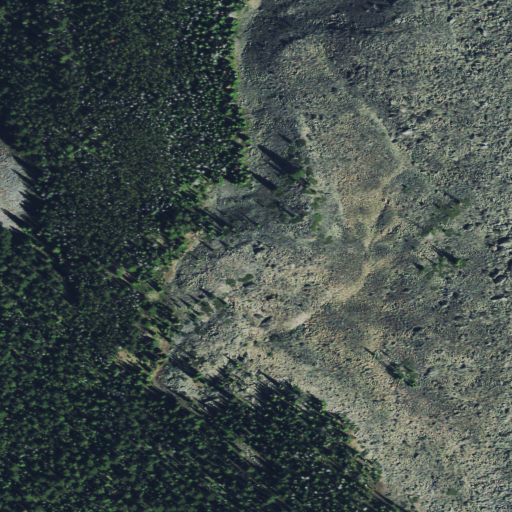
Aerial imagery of depression(s) in Montana named Horseshoe Basin containing evergreen forest and shrub